Question: Is there a control that can achieve the appearance that is in this image?
It looks like some special single round cornered table cell a UISlider embedded in it.
What I am wondering is it really a table cell, it seems overkill to do this. Is it possible there is something in iOS to achieve this without using an UIimage as a background.
Thanks,
-Code

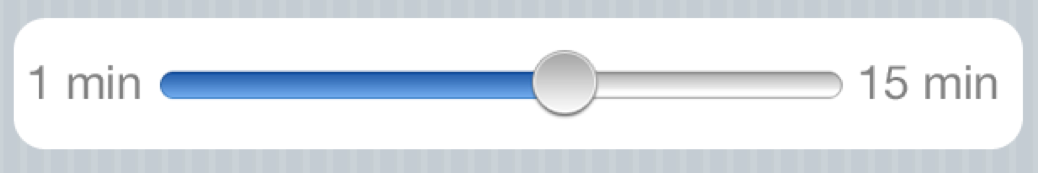
Answer: Looks like a <URL> in the grouped table view section looks to have a UISlider with a UILabel on either side of it.
As a general rule, you should always lean toward using the standard built in controls unless you really need a custom look.
See the third image here: <URL>
Also:
<URL>
From that link:
> A grouped table view also displays a list of
information, but it groups related rows in visually distinct sections.
As shown in Figure 1-4, each section has rounded corners and by
default appears against a bluish-gray background. Each section may
have text or an image for its header or footer to provide some context
or summary for the section. A grouped table works especially well for
displaying the most detailed information in a data hierarchy. It
allows you to separate details into conceptual groups and provide
contextual information to help users understand it quickly.